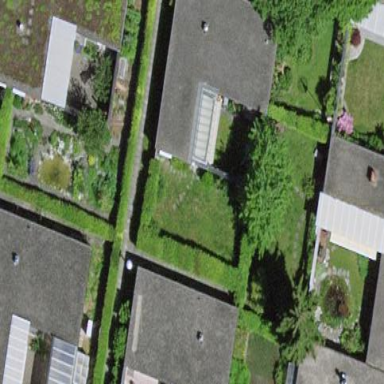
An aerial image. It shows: Detached building.